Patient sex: F
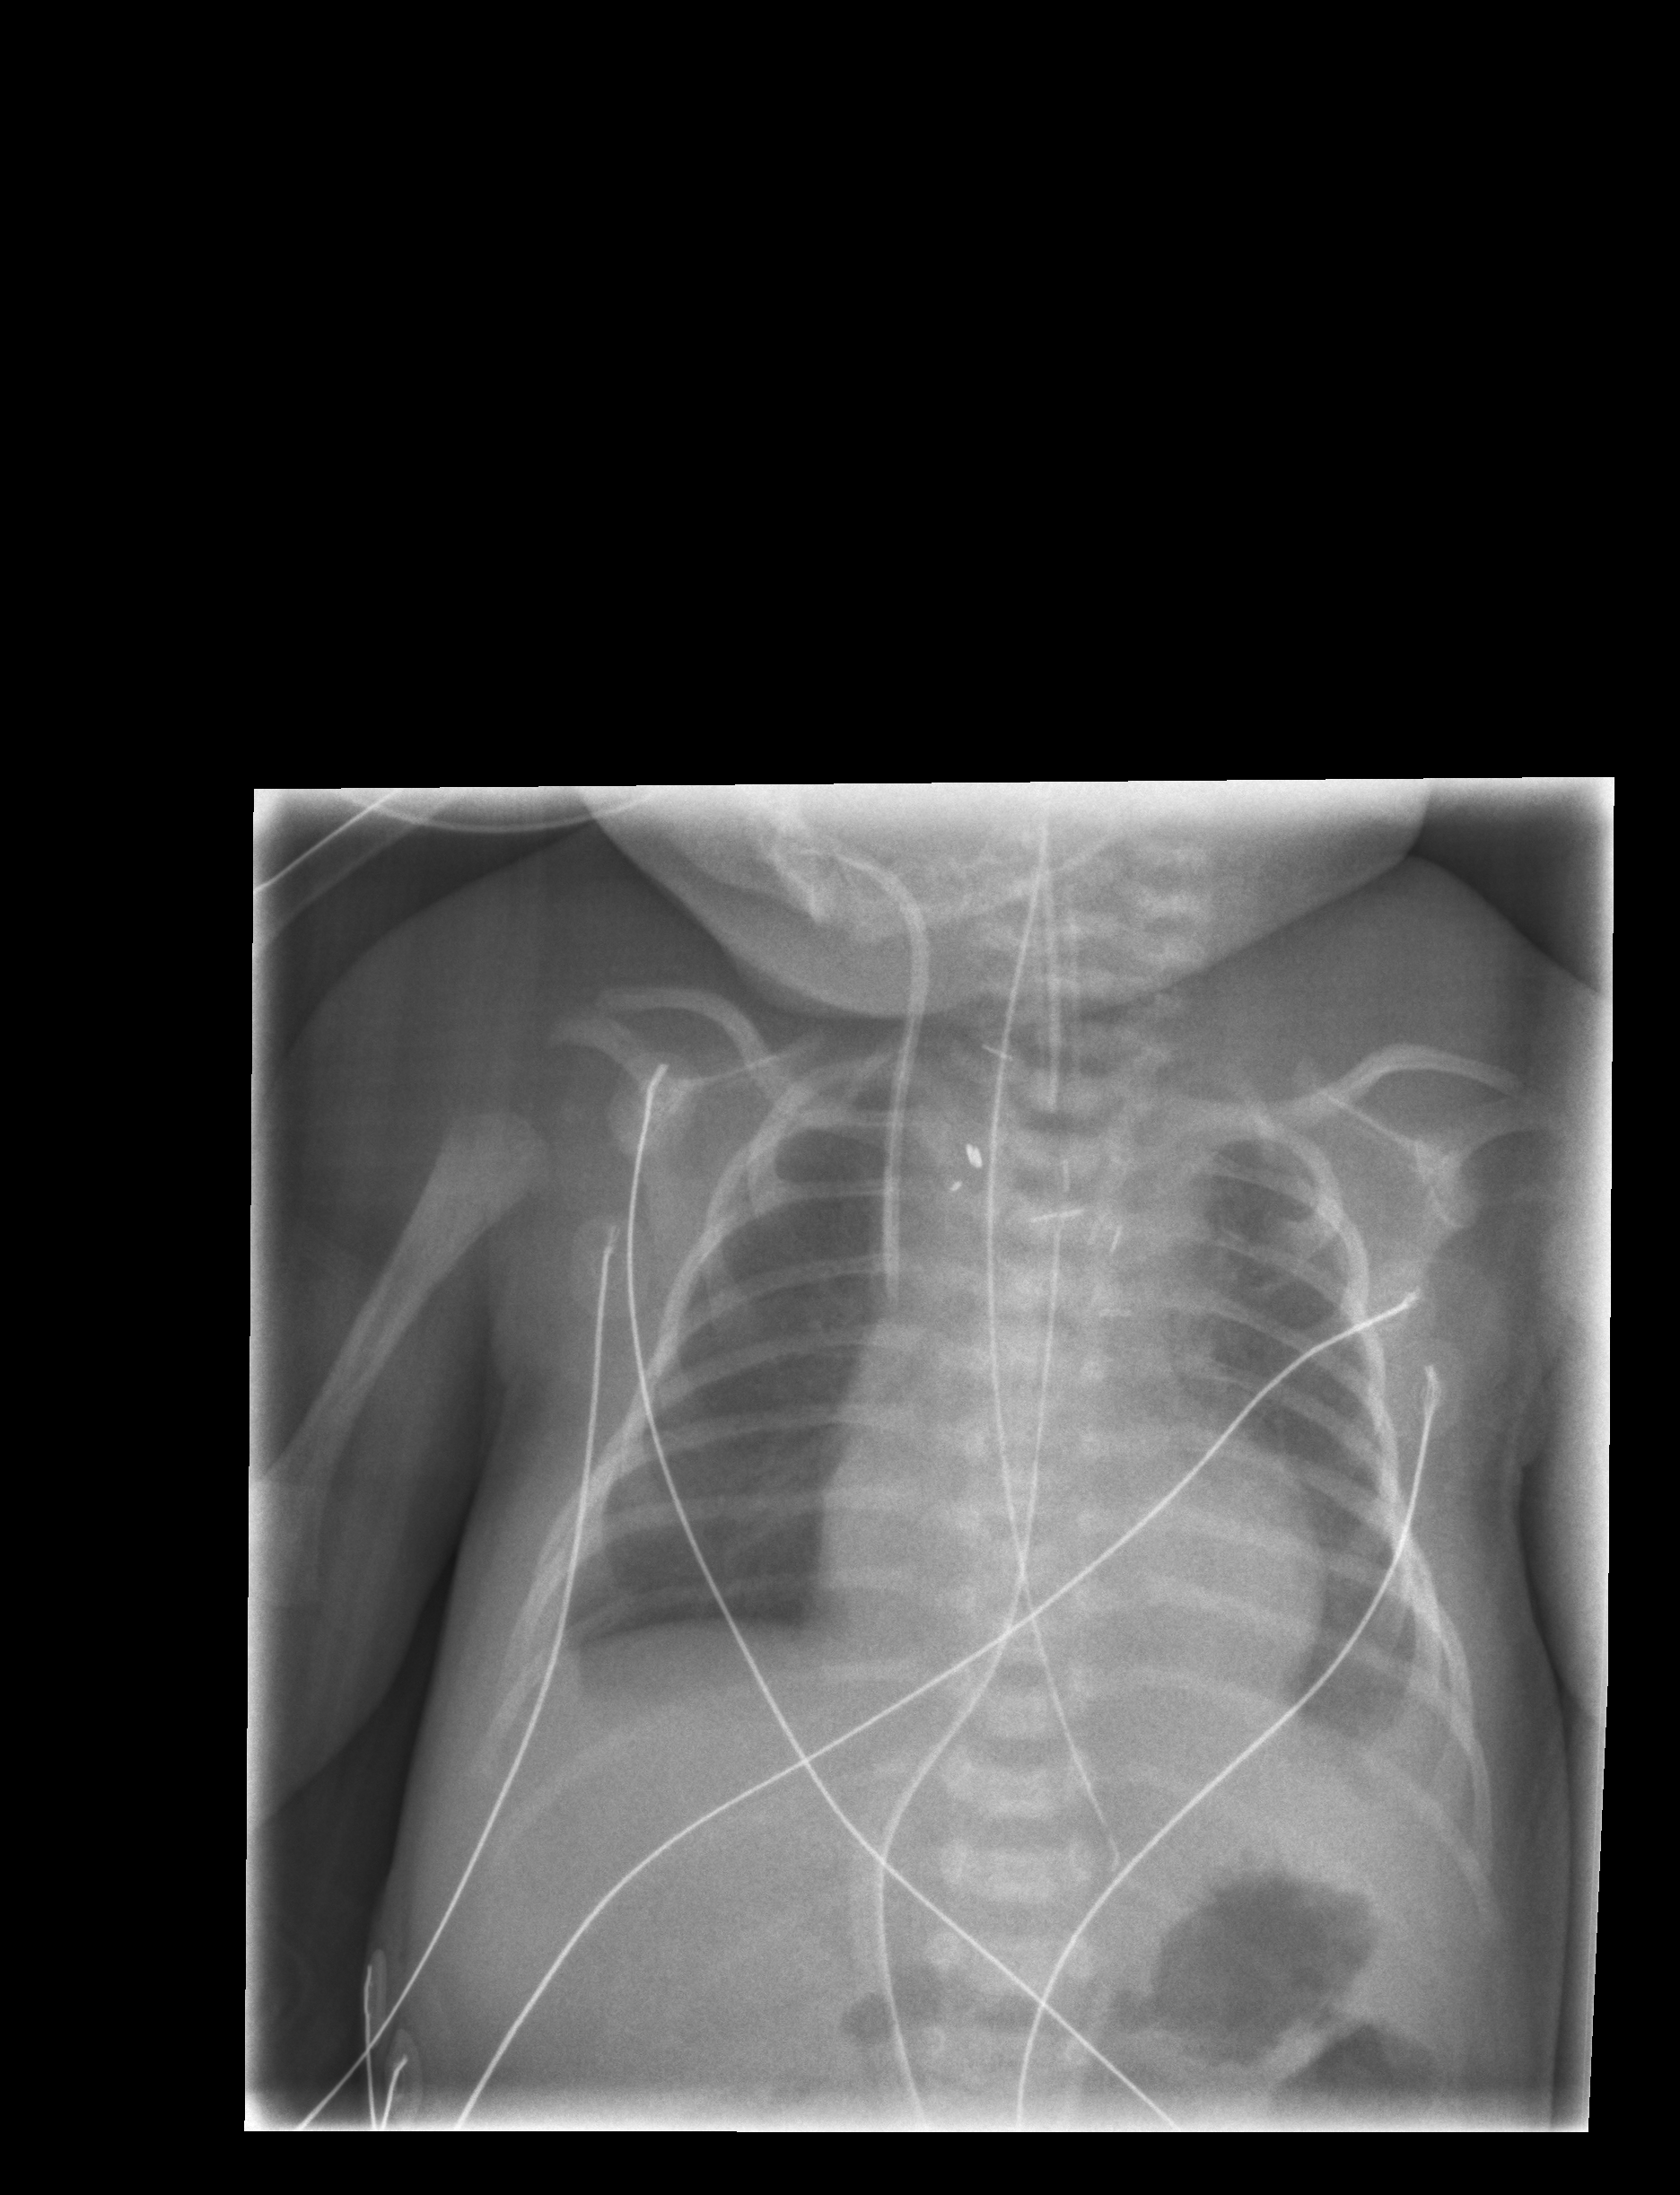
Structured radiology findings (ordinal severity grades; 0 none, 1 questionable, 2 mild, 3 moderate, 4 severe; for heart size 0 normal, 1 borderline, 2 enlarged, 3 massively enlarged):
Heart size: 2
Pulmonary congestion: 2
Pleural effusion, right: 1
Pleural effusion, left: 2
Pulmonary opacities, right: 0
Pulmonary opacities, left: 0
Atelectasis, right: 2
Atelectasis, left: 2